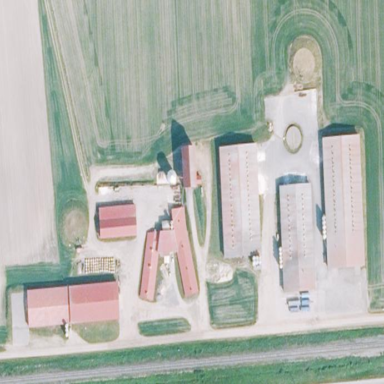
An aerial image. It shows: Farmyard area.